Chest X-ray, PA view. Patient: 26 years old, sex M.
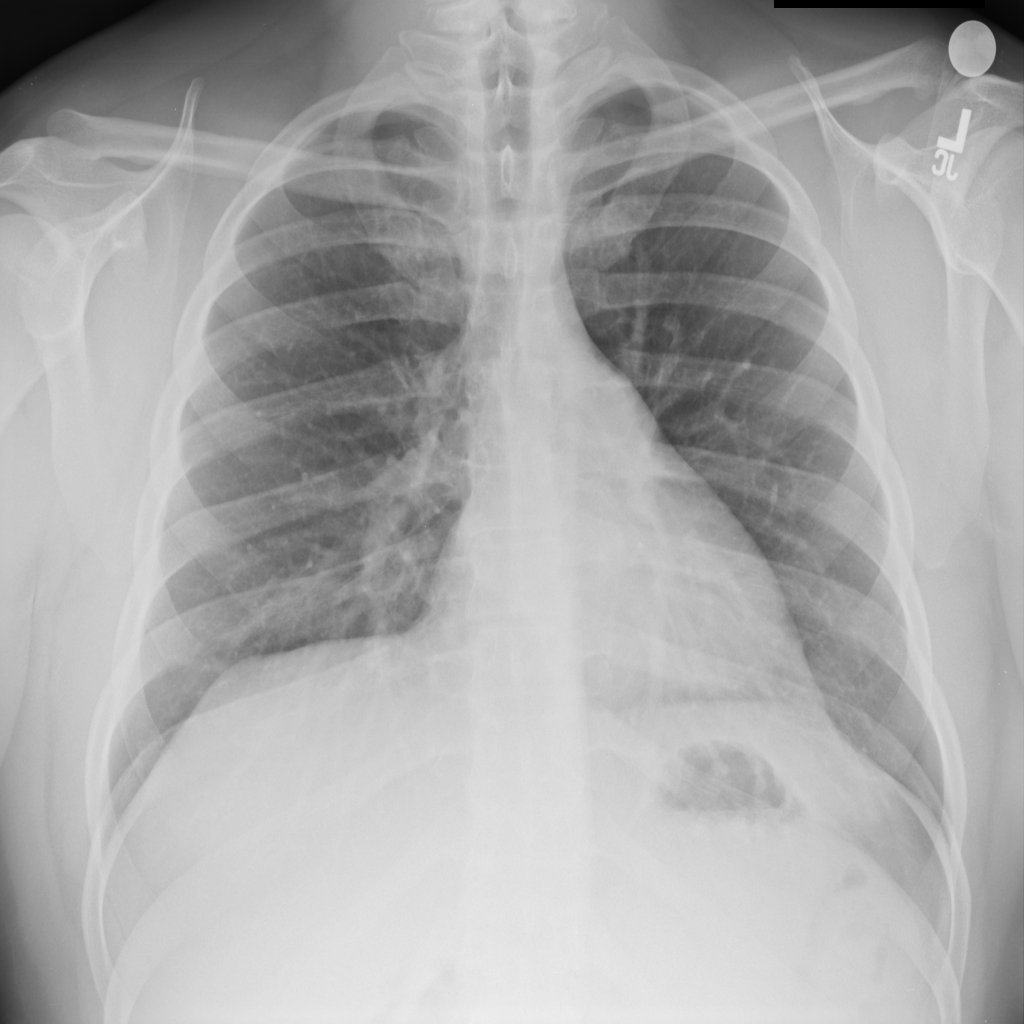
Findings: No Finding